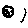
Label: moon